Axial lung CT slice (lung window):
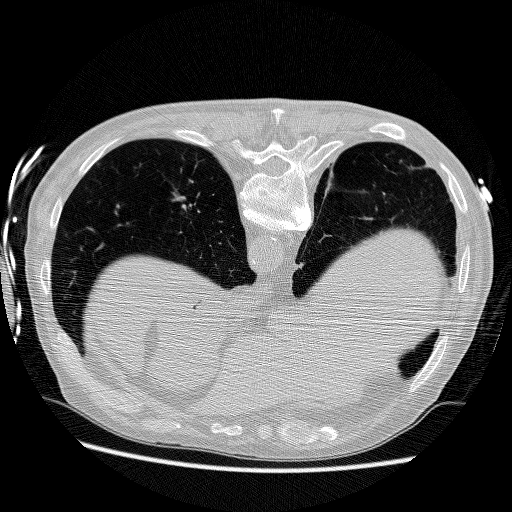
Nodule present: no